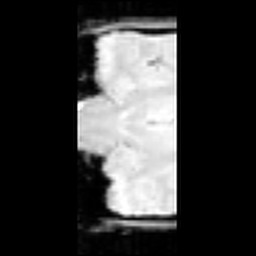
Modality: inplaneT1
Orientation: coronal
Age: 23
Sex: female